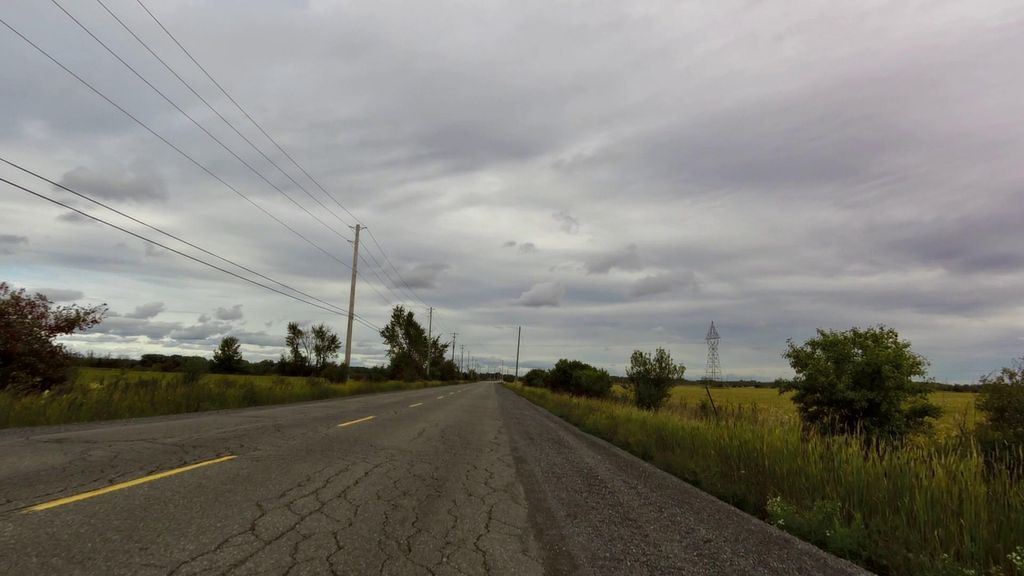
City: ottawa-gatineau